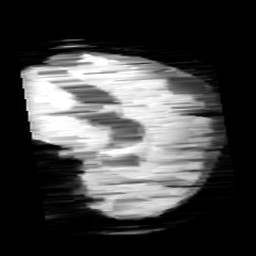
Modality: minIP
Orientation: sagittal
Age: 11
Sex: male
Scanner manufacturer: siemens
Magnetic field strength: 3 T
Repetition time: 0.027 s
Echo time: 0.02 s